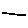
Label: line